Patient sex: M
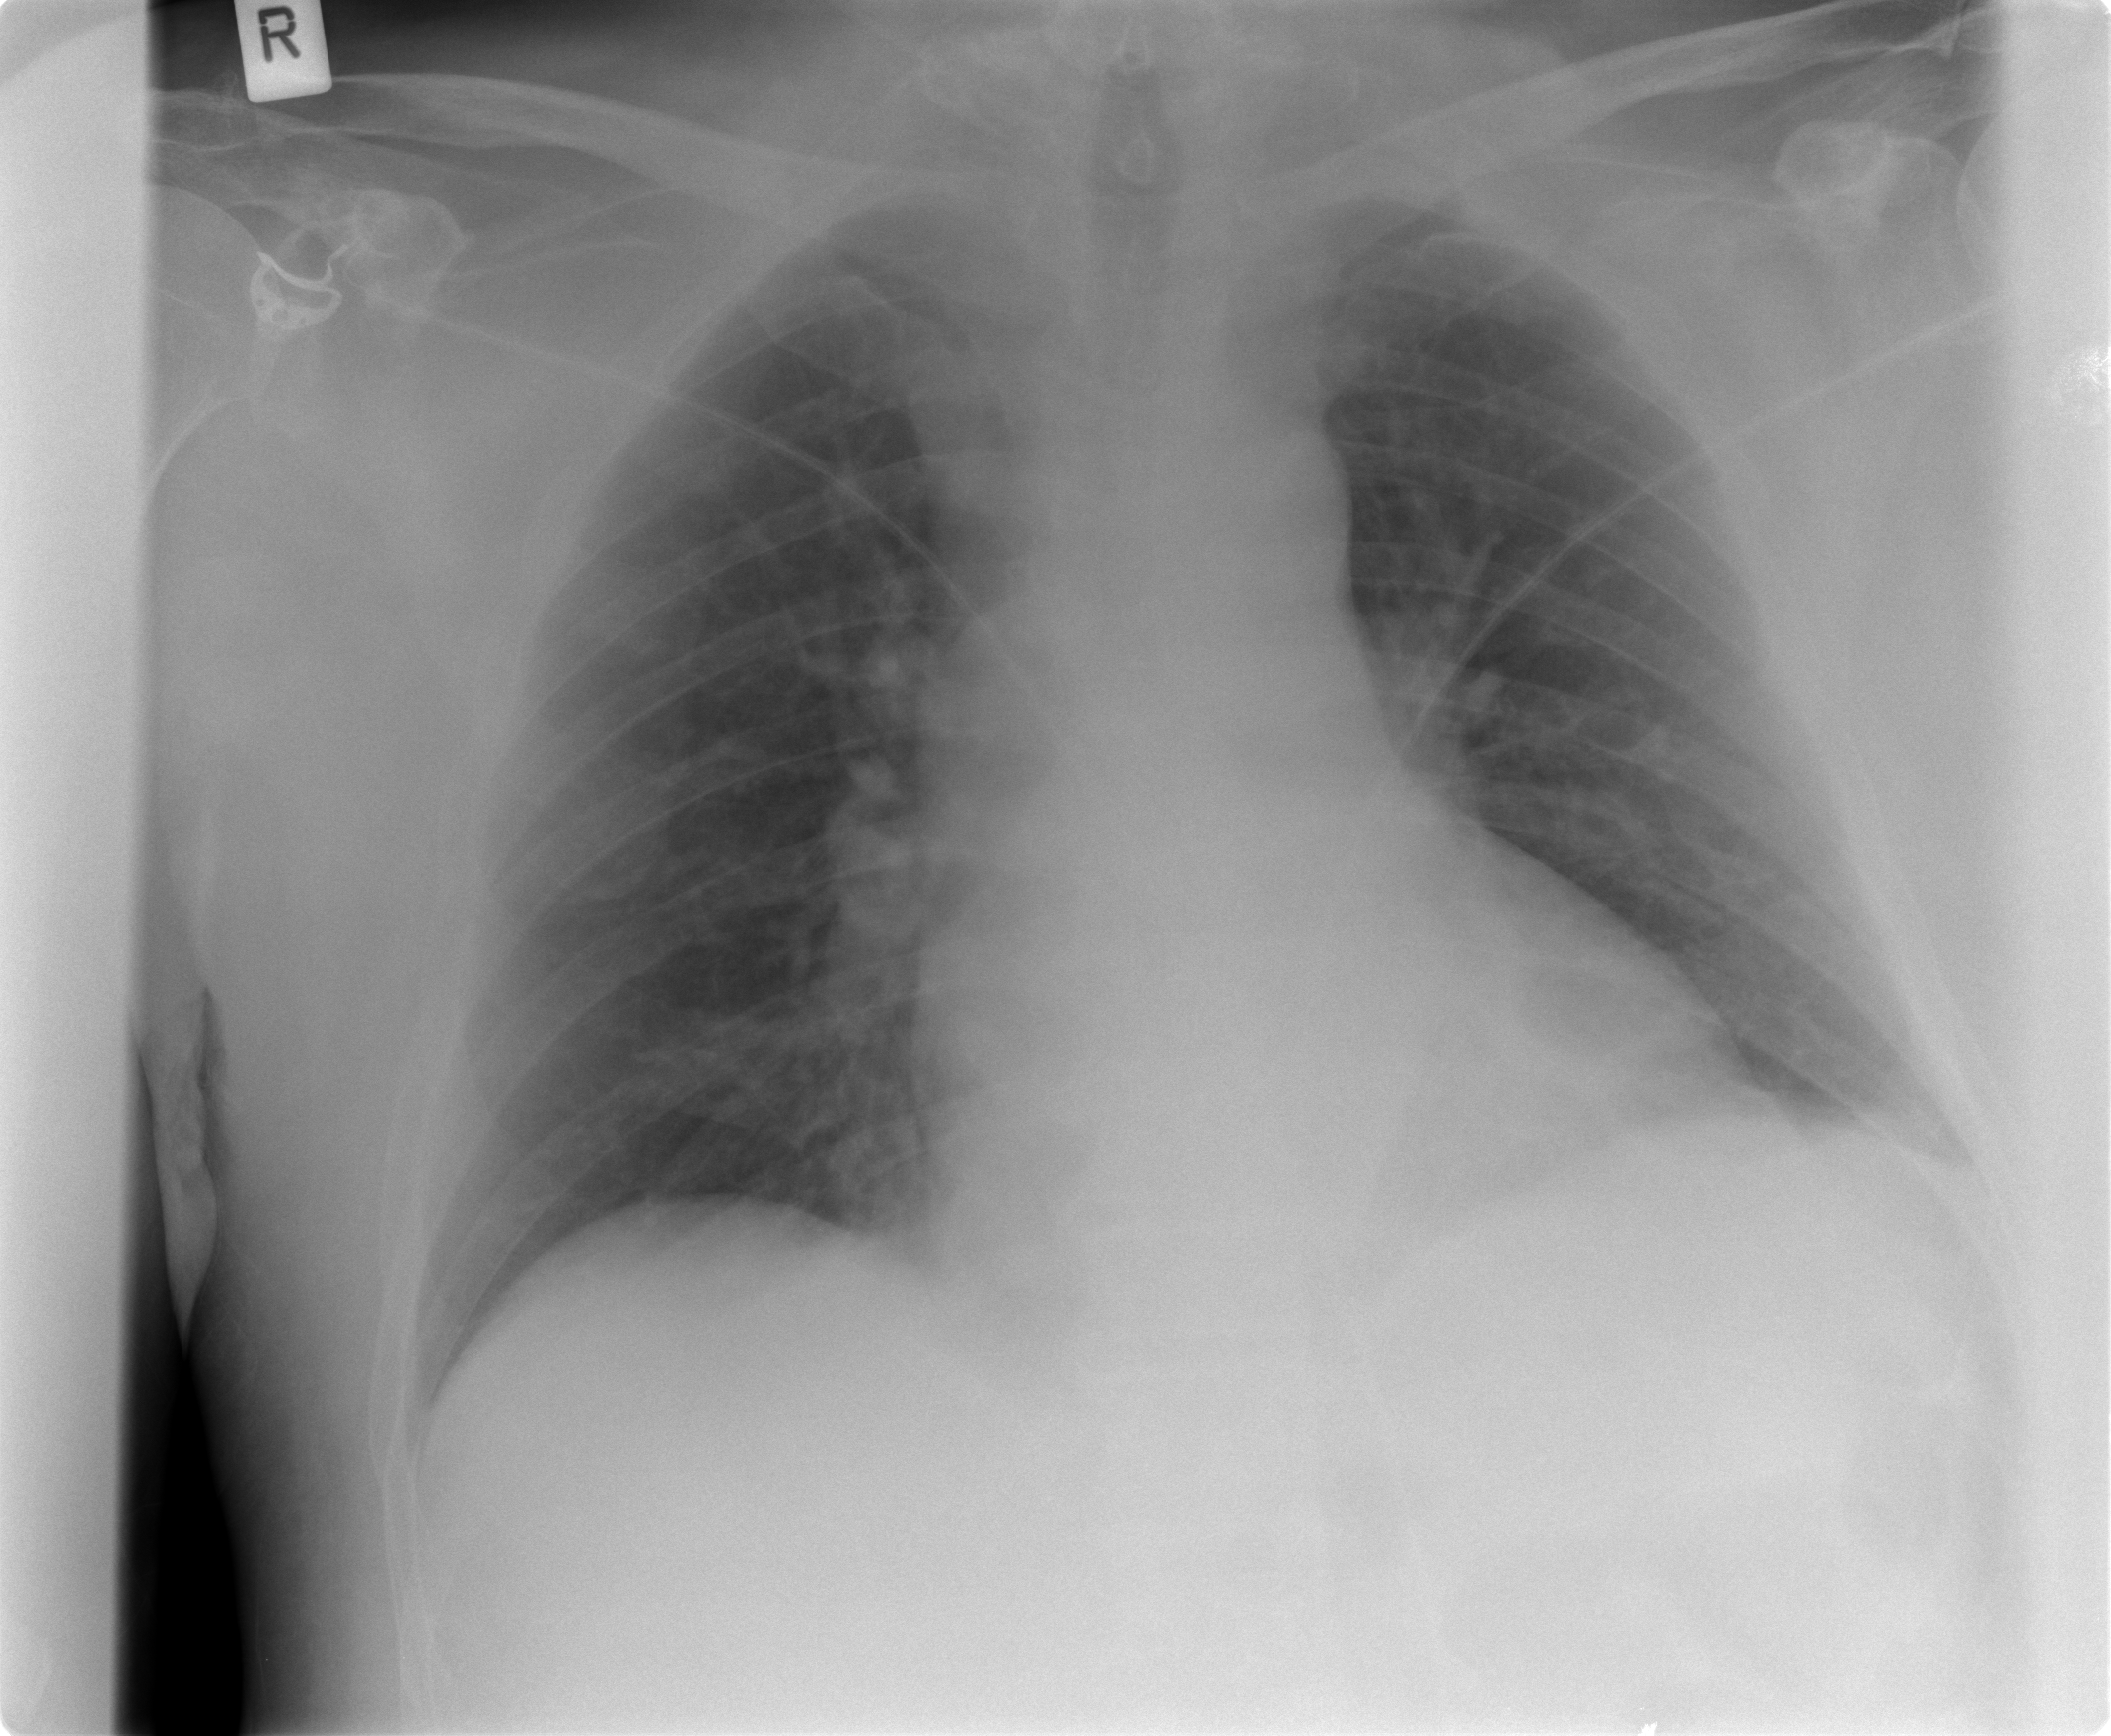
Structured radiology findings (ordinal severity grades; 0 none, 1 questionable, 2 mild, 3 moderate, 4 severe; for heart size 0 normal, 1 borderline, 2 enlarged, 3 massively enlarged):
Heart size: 0
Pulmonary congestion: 0
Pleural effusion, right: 0
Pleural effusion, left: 0
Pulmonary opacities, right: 0
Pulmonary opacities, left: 0
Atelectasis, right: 0
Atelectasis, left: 1